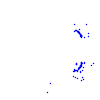
Particle: proton